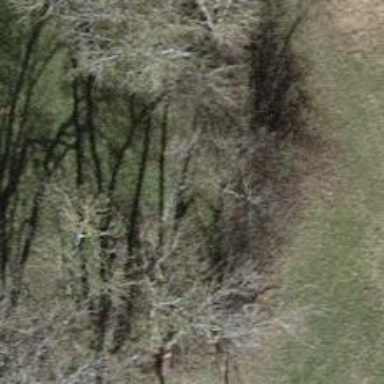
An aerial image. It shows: Row of trees in natural setting.